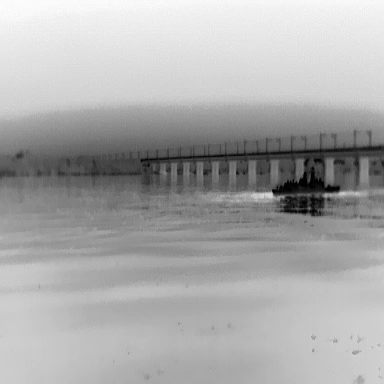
There is a warship in the infrared image.